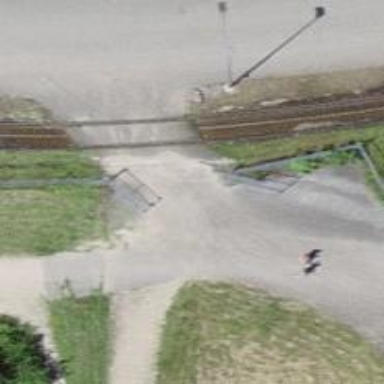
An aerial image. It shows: Unpaved track with grade2 quality type.